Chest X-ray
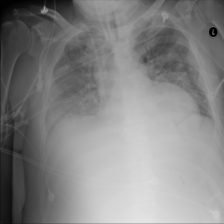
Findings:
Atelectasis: negative
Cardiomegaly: negative
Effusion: negative
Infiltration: positive
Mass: negative
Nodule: negative
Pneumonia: negative
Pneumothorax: negative
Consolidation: negative
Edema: negative
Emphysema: negative
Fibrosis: negative
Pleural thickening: negative
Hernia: negative